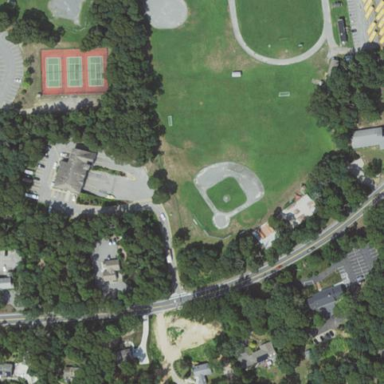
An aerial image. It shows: Baseball pitch for leisure and sports activities.